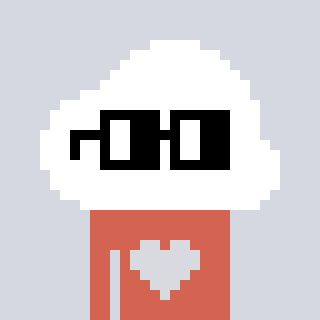
a pixel art character with square black glasses, a cloud-shaped head and a peachy-colored body on a cool background